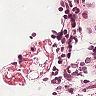
Metastatic tissue present: no